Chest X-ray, PA view. Patient: 64 years old, sex M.
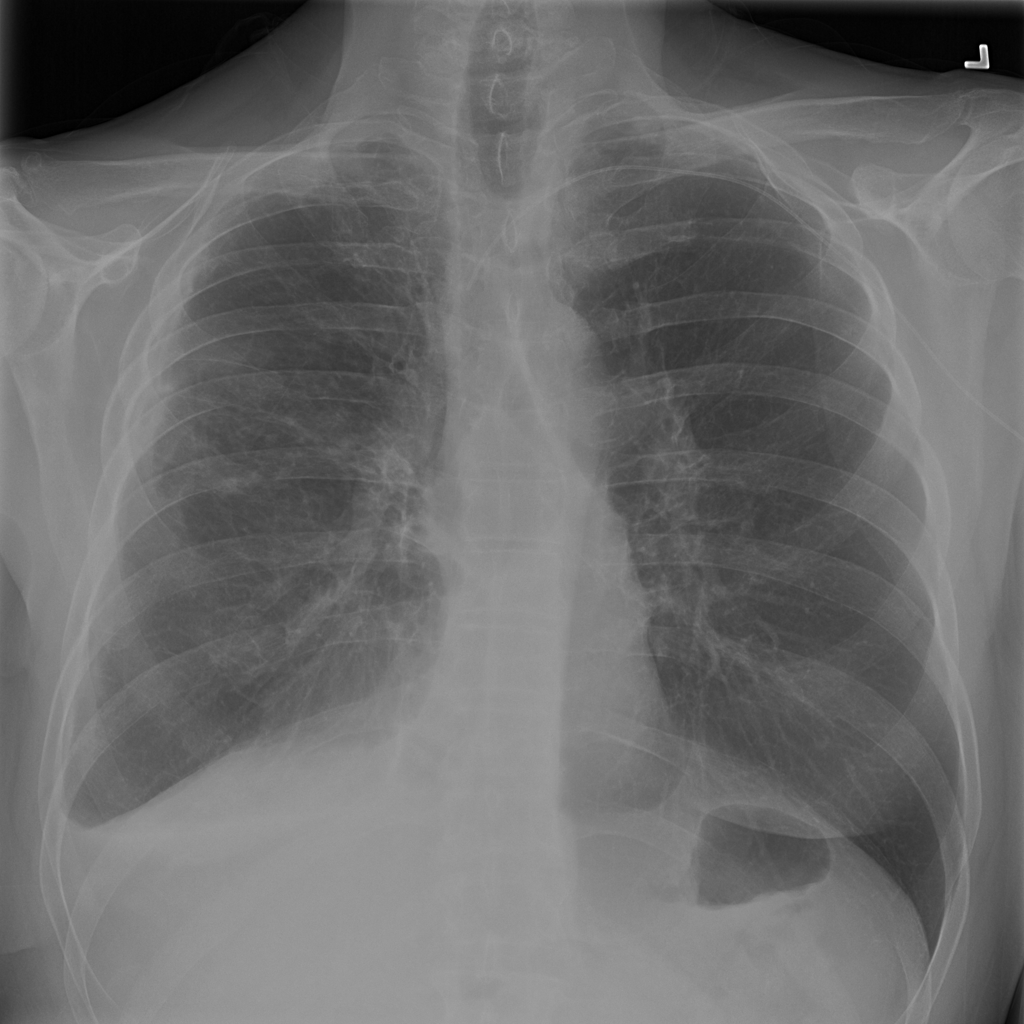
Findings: Effusion